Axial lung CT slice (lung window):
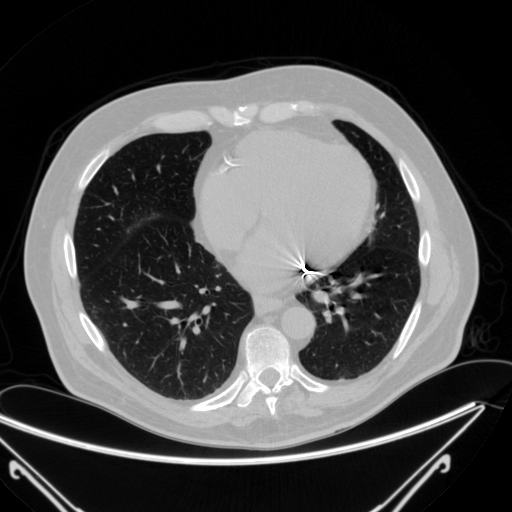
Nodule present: no